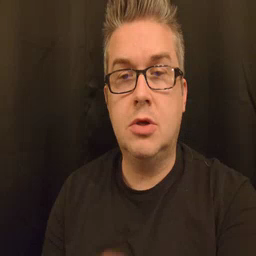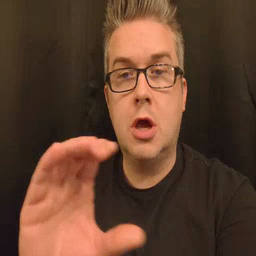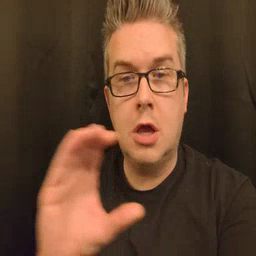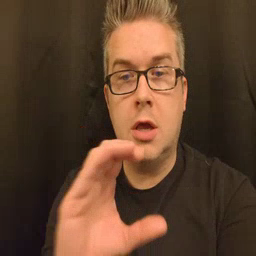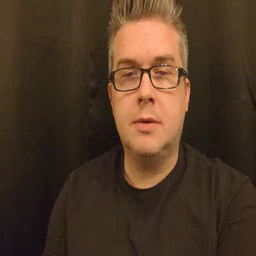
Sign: chocolate